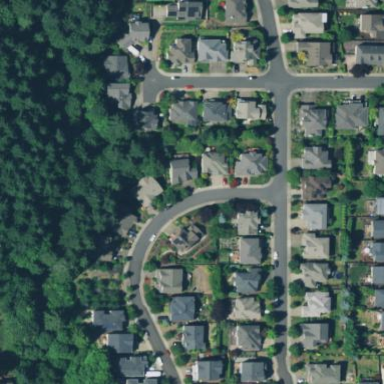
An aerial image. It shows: Single-family residential area.